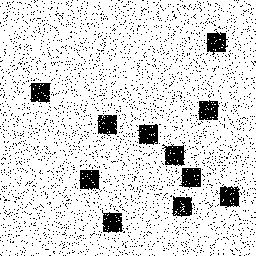
Squares: 11
Triangles: 0
Stars: 0
Total shapes: 11